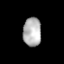
Tissue: lung
Cell type: Epithelial cells
Senescence score: 0.2351
Nuclear area (px): 514
Mean DAPI intensity: 178.101